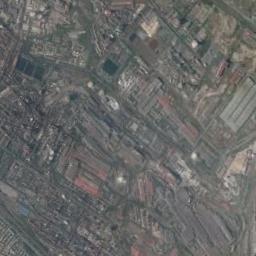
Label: thermal_power_station